【题型】填空题　【知识点】平面几何　【难度】easy
如图，在$\text{Rt}\triangle ABC$中，$\angle ACB=90^\circ$，$AC=BC=1$，将$\text{Rt}\triangle ABC$绕$A$点逆时针旋转$30^\circ$后得到$\text{Rt}\triangle ADE$，点$B$经过的路径为$\overset{\frown}{BD}$，则图中阴影部分的面积是\underline{\quad\quad}．

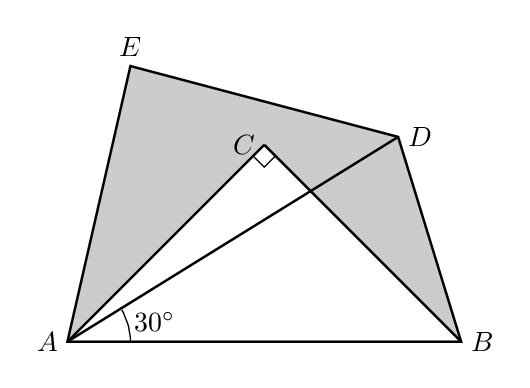
【解答】
\vspace{8pt}
\noindent
\textbf{【答案】}$\dfrac{\pi}{6}$

\vspace{3pt}
\noindent
\textbf{【知识点】}求图形旋转后扫过的面积

\vspace{5pt}
\noindent
\textbf{【详解】}解：$\because \angle ACB=90^\circ$，$AC=BC=1$，

\noindent
$\therefore AB=\sqrt{2}$，

\noindent
$\therefore S_{\text{扇形}ABD}=\dfrac{30\cdot\pi(\sqrt{2})^2}{360}=\dfrac{\pi}{6}$．

\noindent
又$\because \text{Rt}\triangle ABC$绕$A$点逆时针旋转$30^\circ$后得到$\text{Rt}\triangle ADE$，

\noindent
$\therefore \text{Rt}\triangle ADE \cong \text{Rt}\triangle ACB$，

\noindent
$\therefore S_{\text{阴影部分}}=S_{\triangle ADE}+S_{\text{扇形}ABD}-S_{\triangle ABC}=S_{\text{扇形}ABD}=\dfrac{\pi}{6}$．

\noindent
故答案为：$\dfrac{\pi}{6}$．